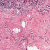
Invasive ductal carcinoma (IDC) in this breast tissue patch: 1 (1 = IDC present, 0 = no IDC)